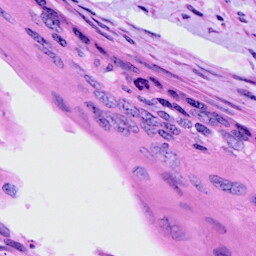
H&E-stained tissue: Cervix